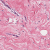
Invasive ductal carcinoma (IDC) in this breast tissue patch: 0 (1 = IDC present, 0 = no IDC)